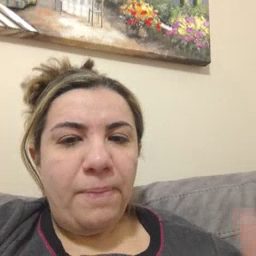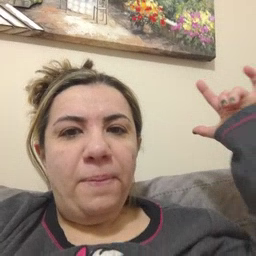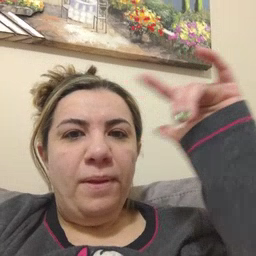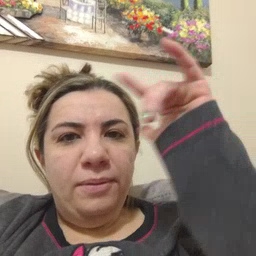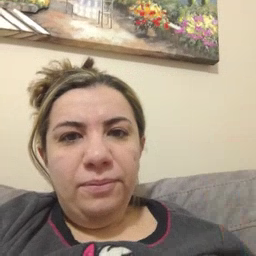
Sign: airplane